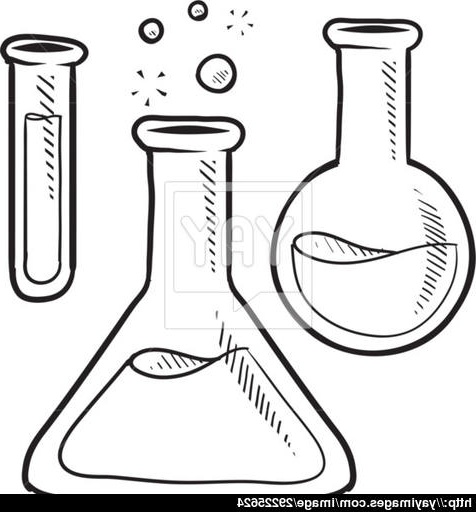
Label: beaker